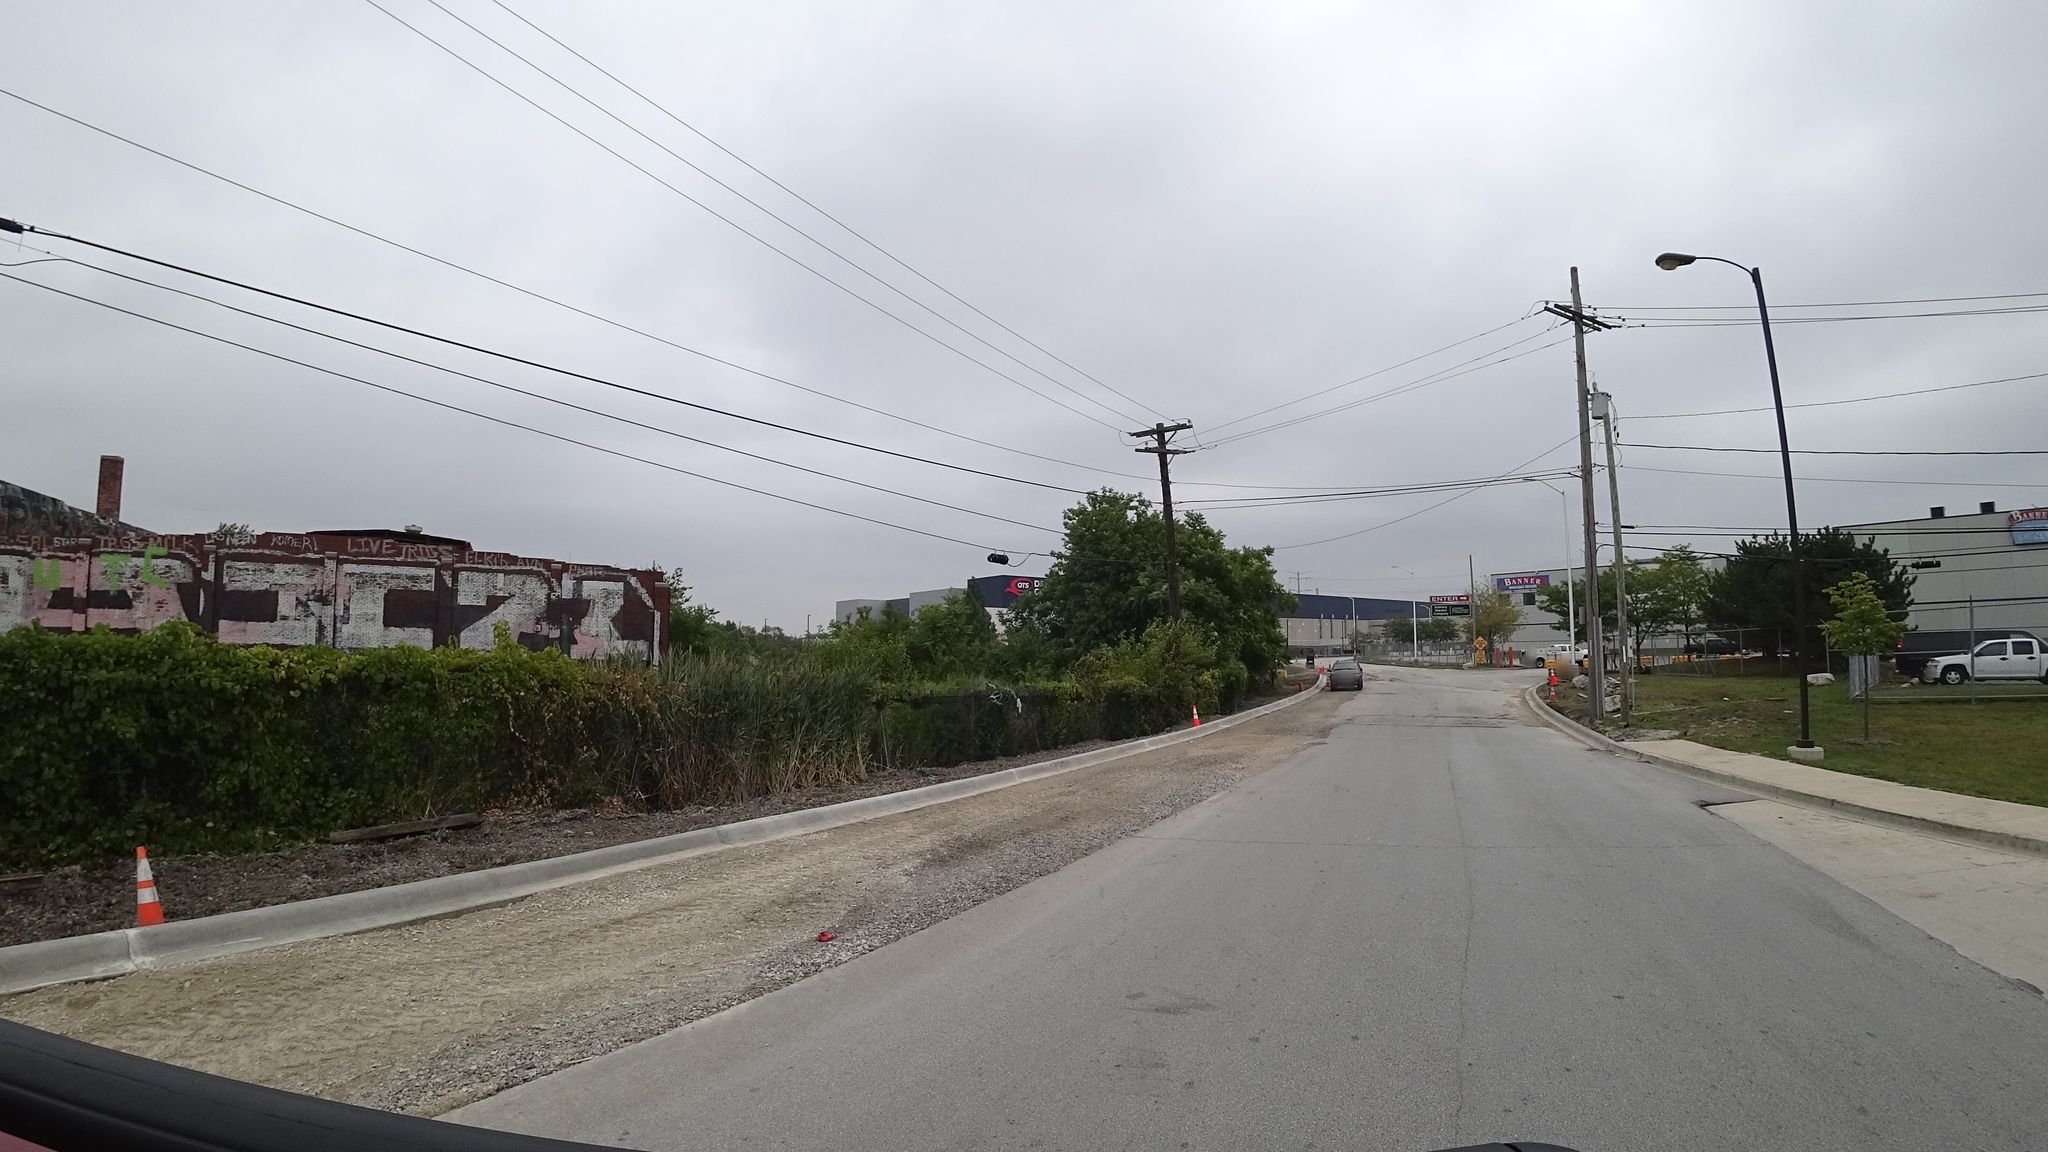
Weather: cloudy
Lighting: day
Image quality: good
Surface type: driving surface
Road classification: tertiary, footway
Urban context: urban centre
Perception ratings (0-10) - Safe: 1.27, Lively: 3.09, Beautiful: 2.27, Boring: 4.12, Depressing: 5.03, Wealthy: 0.4